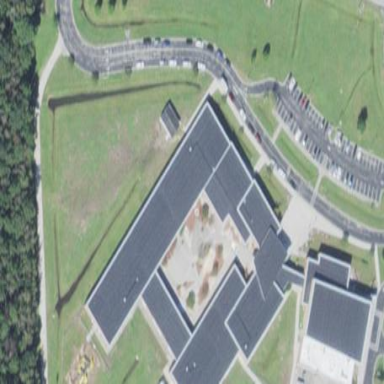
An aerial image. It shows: School building which functions as educational institution office.